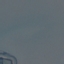
Land use / land cover: SeaLake